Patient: sex M, age 69
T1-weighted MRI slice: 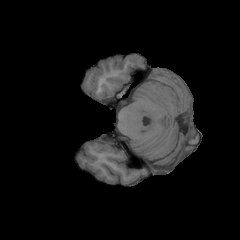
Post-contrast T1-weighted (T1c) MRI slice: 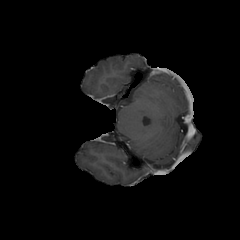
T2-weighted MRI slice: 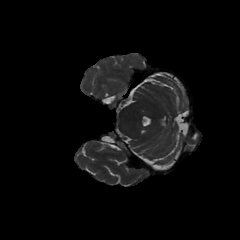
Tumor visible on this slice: no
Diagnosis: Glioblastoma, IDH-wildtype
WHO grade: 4